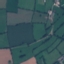
Land use / land cover: Pasture